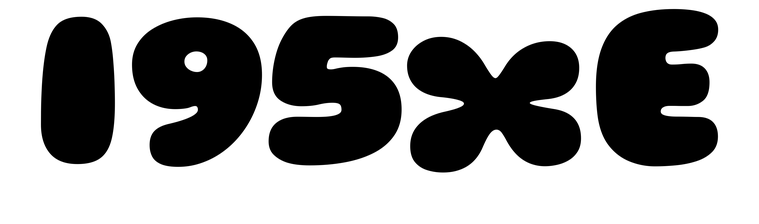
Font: Gluten_Black